Question: let us consider following code taken from
<URL>
to compute S transform, here is my code
'''
function ST=stran(h)
% Compute S-Transform without for loops
%%% Coded by Kalyan S. Dash %%%
%%% IIT Bhubaneswar, India %%%
[~,N]=size(h); % h is a 1xN one-dimensional series
nhaf=fix(N/2);
odvn=1;
if nhaf*2==N;
odvn=0;
end
f=[0:nhaf -nhaf+1-odvn:-1]/N;
Hft=fft(h);
%Compute all frequency domain Gaussians as one matrix
invfk=[1./f(2:nhaf+1)]';
W=2*pi*repmat(f,nhaf,1).*repmat(invfk,1,N);
G=exp((-W.^2)/2); %Gaussian in freq domain
% End of frequency domain Gaussian computation
% Compute Toeplitz matrix with the shifted fft(h)
HW=toeplitz(Hft(1:nhaf+1)',Hft);
% Exclude the first row, corresponding to zero frequency
HW=[HW(2:nhaf+1,:)];
% Compute Stockwell Transform
ST=ifft(HW.*G,[],2); %Compute voice
%Add the zero freq row
st0=mean(h)*ones(1,N);
ST=[st0;ST];
end
'''
and consider following chirp signal
'''
>> t = 0:0.001:2;
x = chirp(t,100,1,200,'quadratic');
'''
i need confirmation that i am doing correctly following things
'''
>> ST=stran(x);
>> plot(abs(ST))
'''
?
picture is here

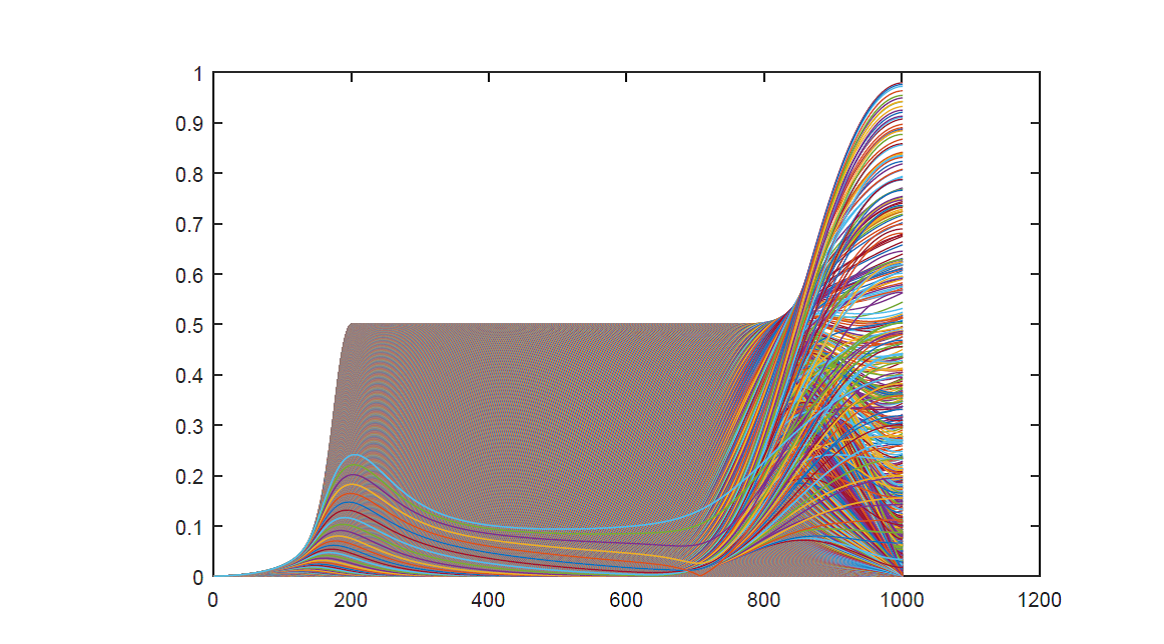
Answer: Posting my comment as answer:
I don't have much idea of the s-transform, but AFAIK the result of it is a 3D signal (as you can clearly see in the size of ST), so you may want to do 'imagesc(abs(ST))' or 'surf(abs(ST),'linestyle','none')' instead of plot.
In your figure you have plotted 1000 lines, that's why its so chaotic.
Using
'imagesc(abs(ST))'